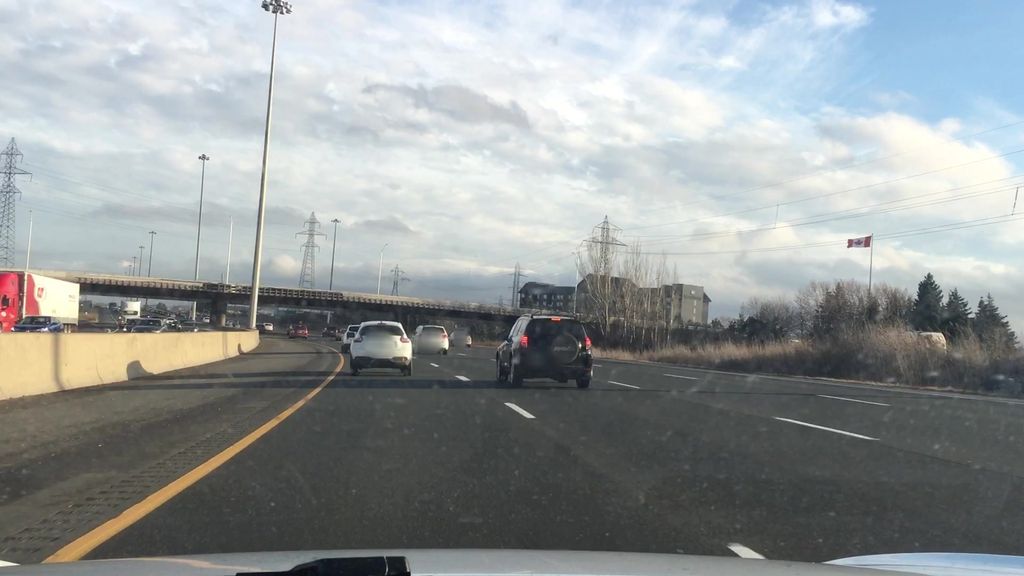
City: hamilton